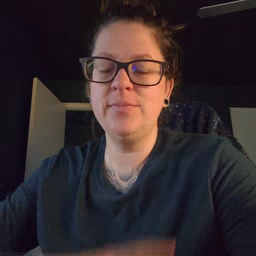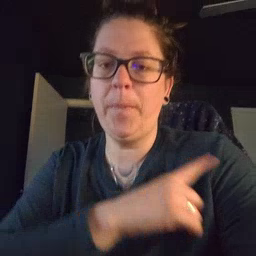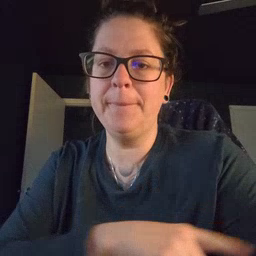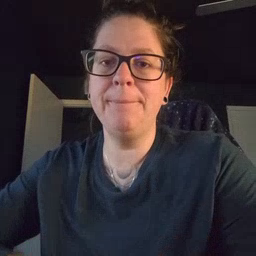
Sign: arm